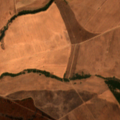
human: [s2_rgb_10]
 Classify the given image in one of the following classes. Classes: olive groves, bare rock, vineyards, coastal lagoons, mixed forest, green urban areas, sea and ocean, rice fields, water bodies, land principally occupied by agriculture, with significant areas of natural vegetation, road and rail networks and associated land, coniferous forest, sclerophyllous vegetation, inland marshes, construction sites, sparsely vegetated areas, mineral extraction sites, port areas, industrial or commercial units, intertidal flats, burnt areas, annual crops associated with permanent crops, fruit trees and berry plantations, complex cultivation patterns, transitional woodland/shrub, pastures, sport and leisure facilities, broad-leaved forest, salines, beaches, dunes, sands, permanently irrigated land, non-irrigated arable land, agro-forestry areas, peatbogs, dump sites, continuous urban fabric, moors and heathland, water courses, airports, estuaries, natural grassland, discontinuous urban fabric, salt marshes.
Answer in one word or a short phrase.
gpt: non-irrigated arable land, permanently irrigated land, transitional woodland/shrub